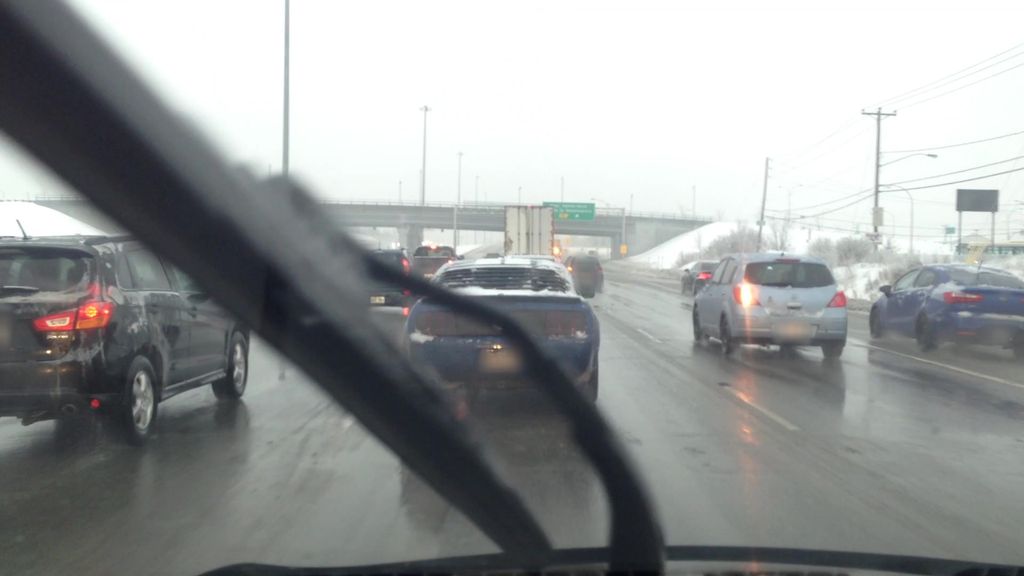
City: montreal